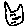
Label: cat